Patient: sex F, age 26
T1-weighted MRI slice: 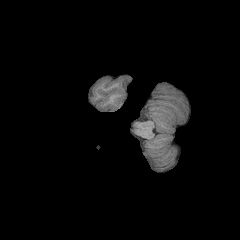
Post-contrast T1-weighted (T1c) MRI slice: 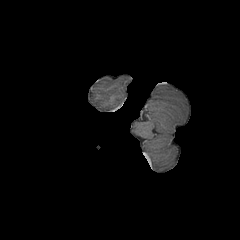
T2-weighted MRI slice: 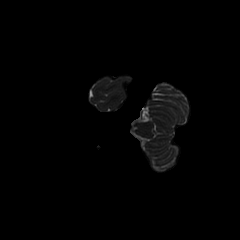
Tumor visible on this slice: no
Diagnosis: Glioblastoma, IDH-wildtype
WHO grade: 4